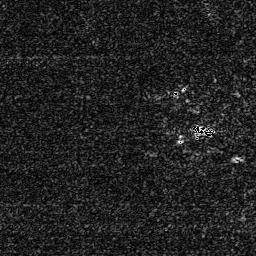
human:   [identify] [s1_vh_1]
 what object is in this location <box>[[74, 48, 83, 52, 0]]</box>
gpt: <ref>1 small ship at the right</ref>